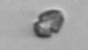
Label: Heterocapsa_rotundata